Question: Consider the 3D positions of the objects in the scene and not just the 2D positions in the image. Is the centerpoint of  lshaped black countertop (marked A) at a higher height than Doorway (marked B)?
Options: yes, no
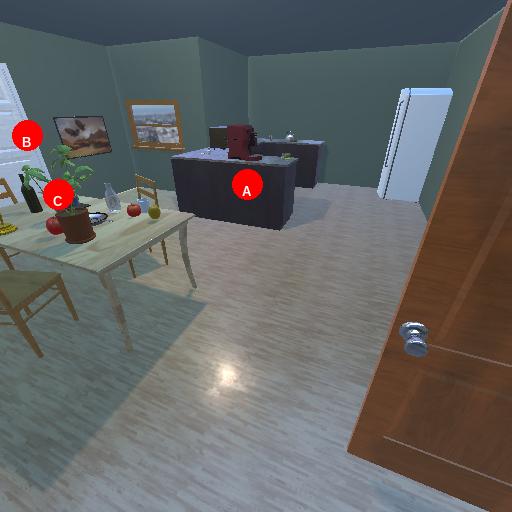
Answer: yes